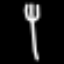
Label: fork